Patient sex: M
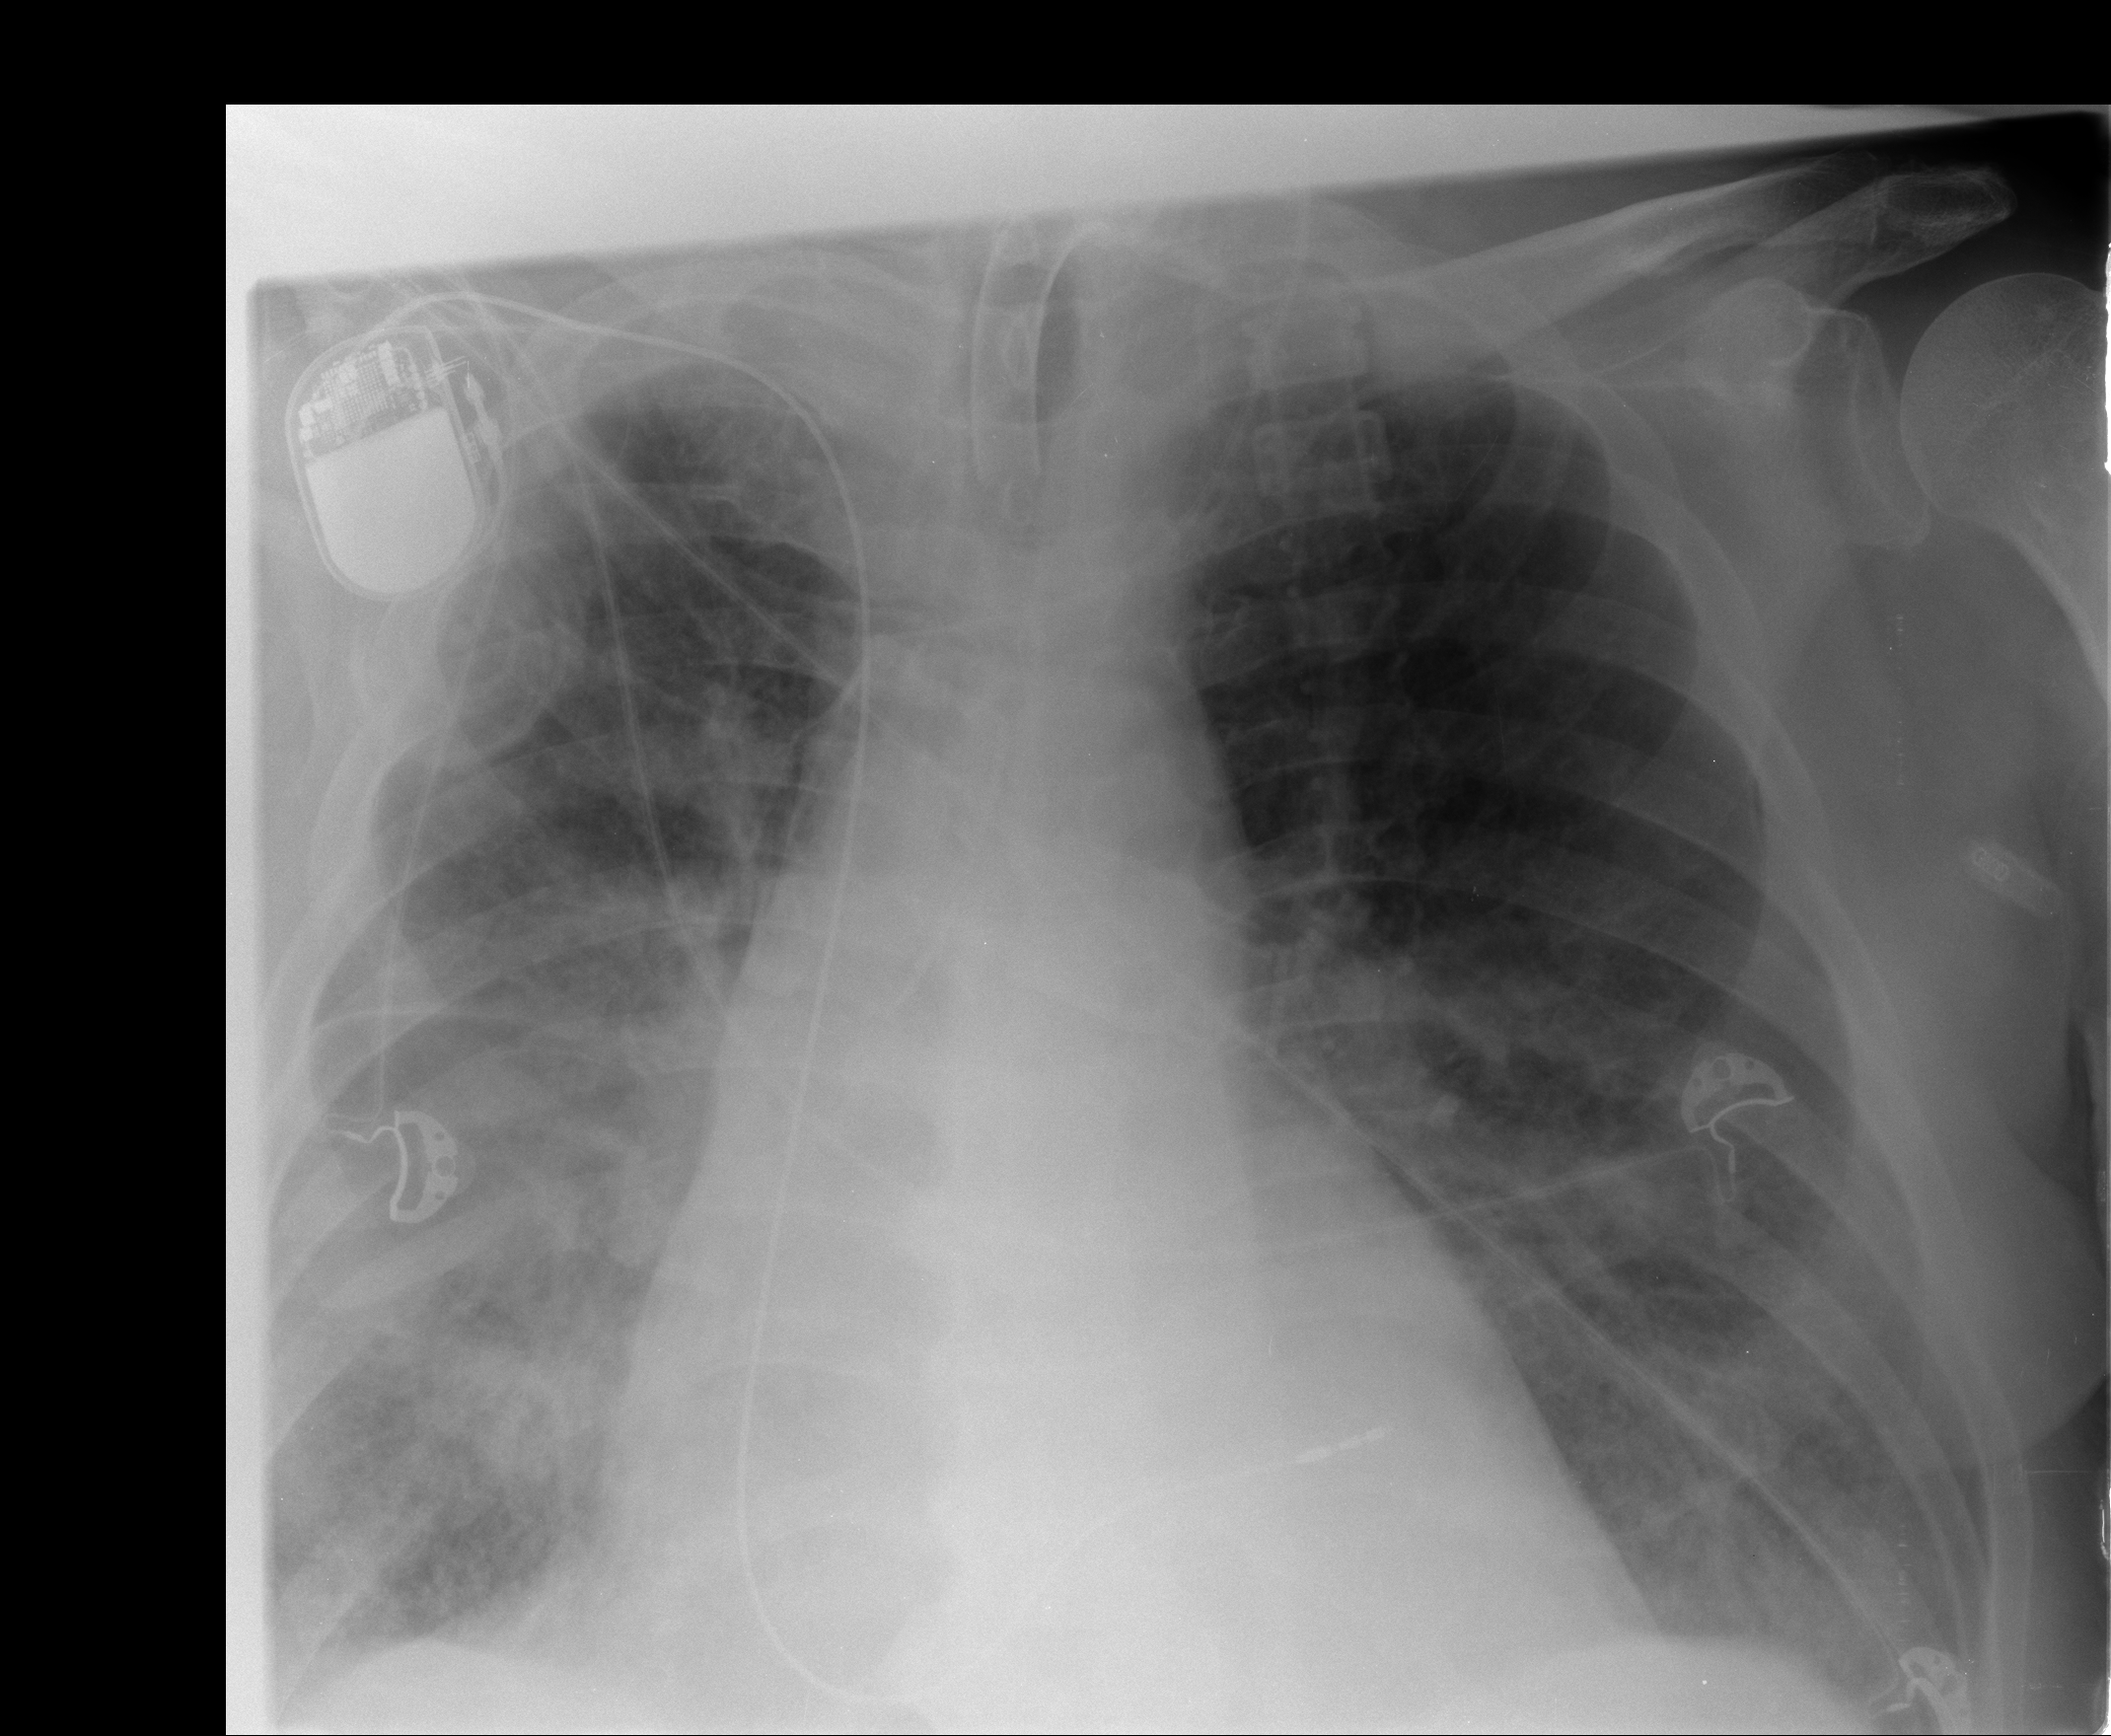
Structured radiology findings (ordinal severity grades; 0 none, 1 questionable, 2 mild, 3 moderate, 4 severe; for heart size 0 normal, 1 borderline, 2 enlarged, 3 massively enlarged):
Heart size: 2
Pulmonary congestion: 0
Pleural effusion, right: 2
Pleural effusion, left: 1
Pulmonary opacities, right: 4
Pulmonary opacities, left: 3
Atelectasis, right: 2
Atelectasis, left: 2